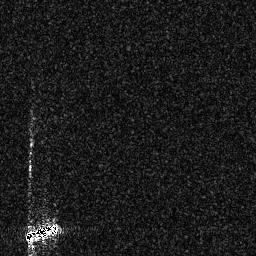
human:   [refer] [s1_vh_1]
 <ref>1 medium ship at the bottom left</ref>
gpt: <box>[[8, 85, 23, 95, 0]]</box>